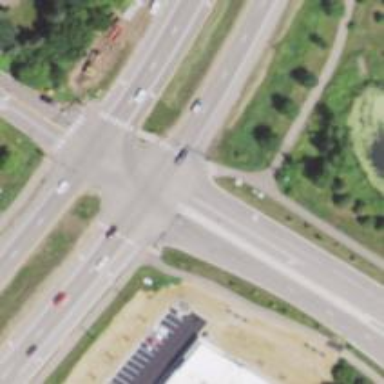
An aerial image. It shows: Cycleway with asphalt surface and marked zebra crossing.